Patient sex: F
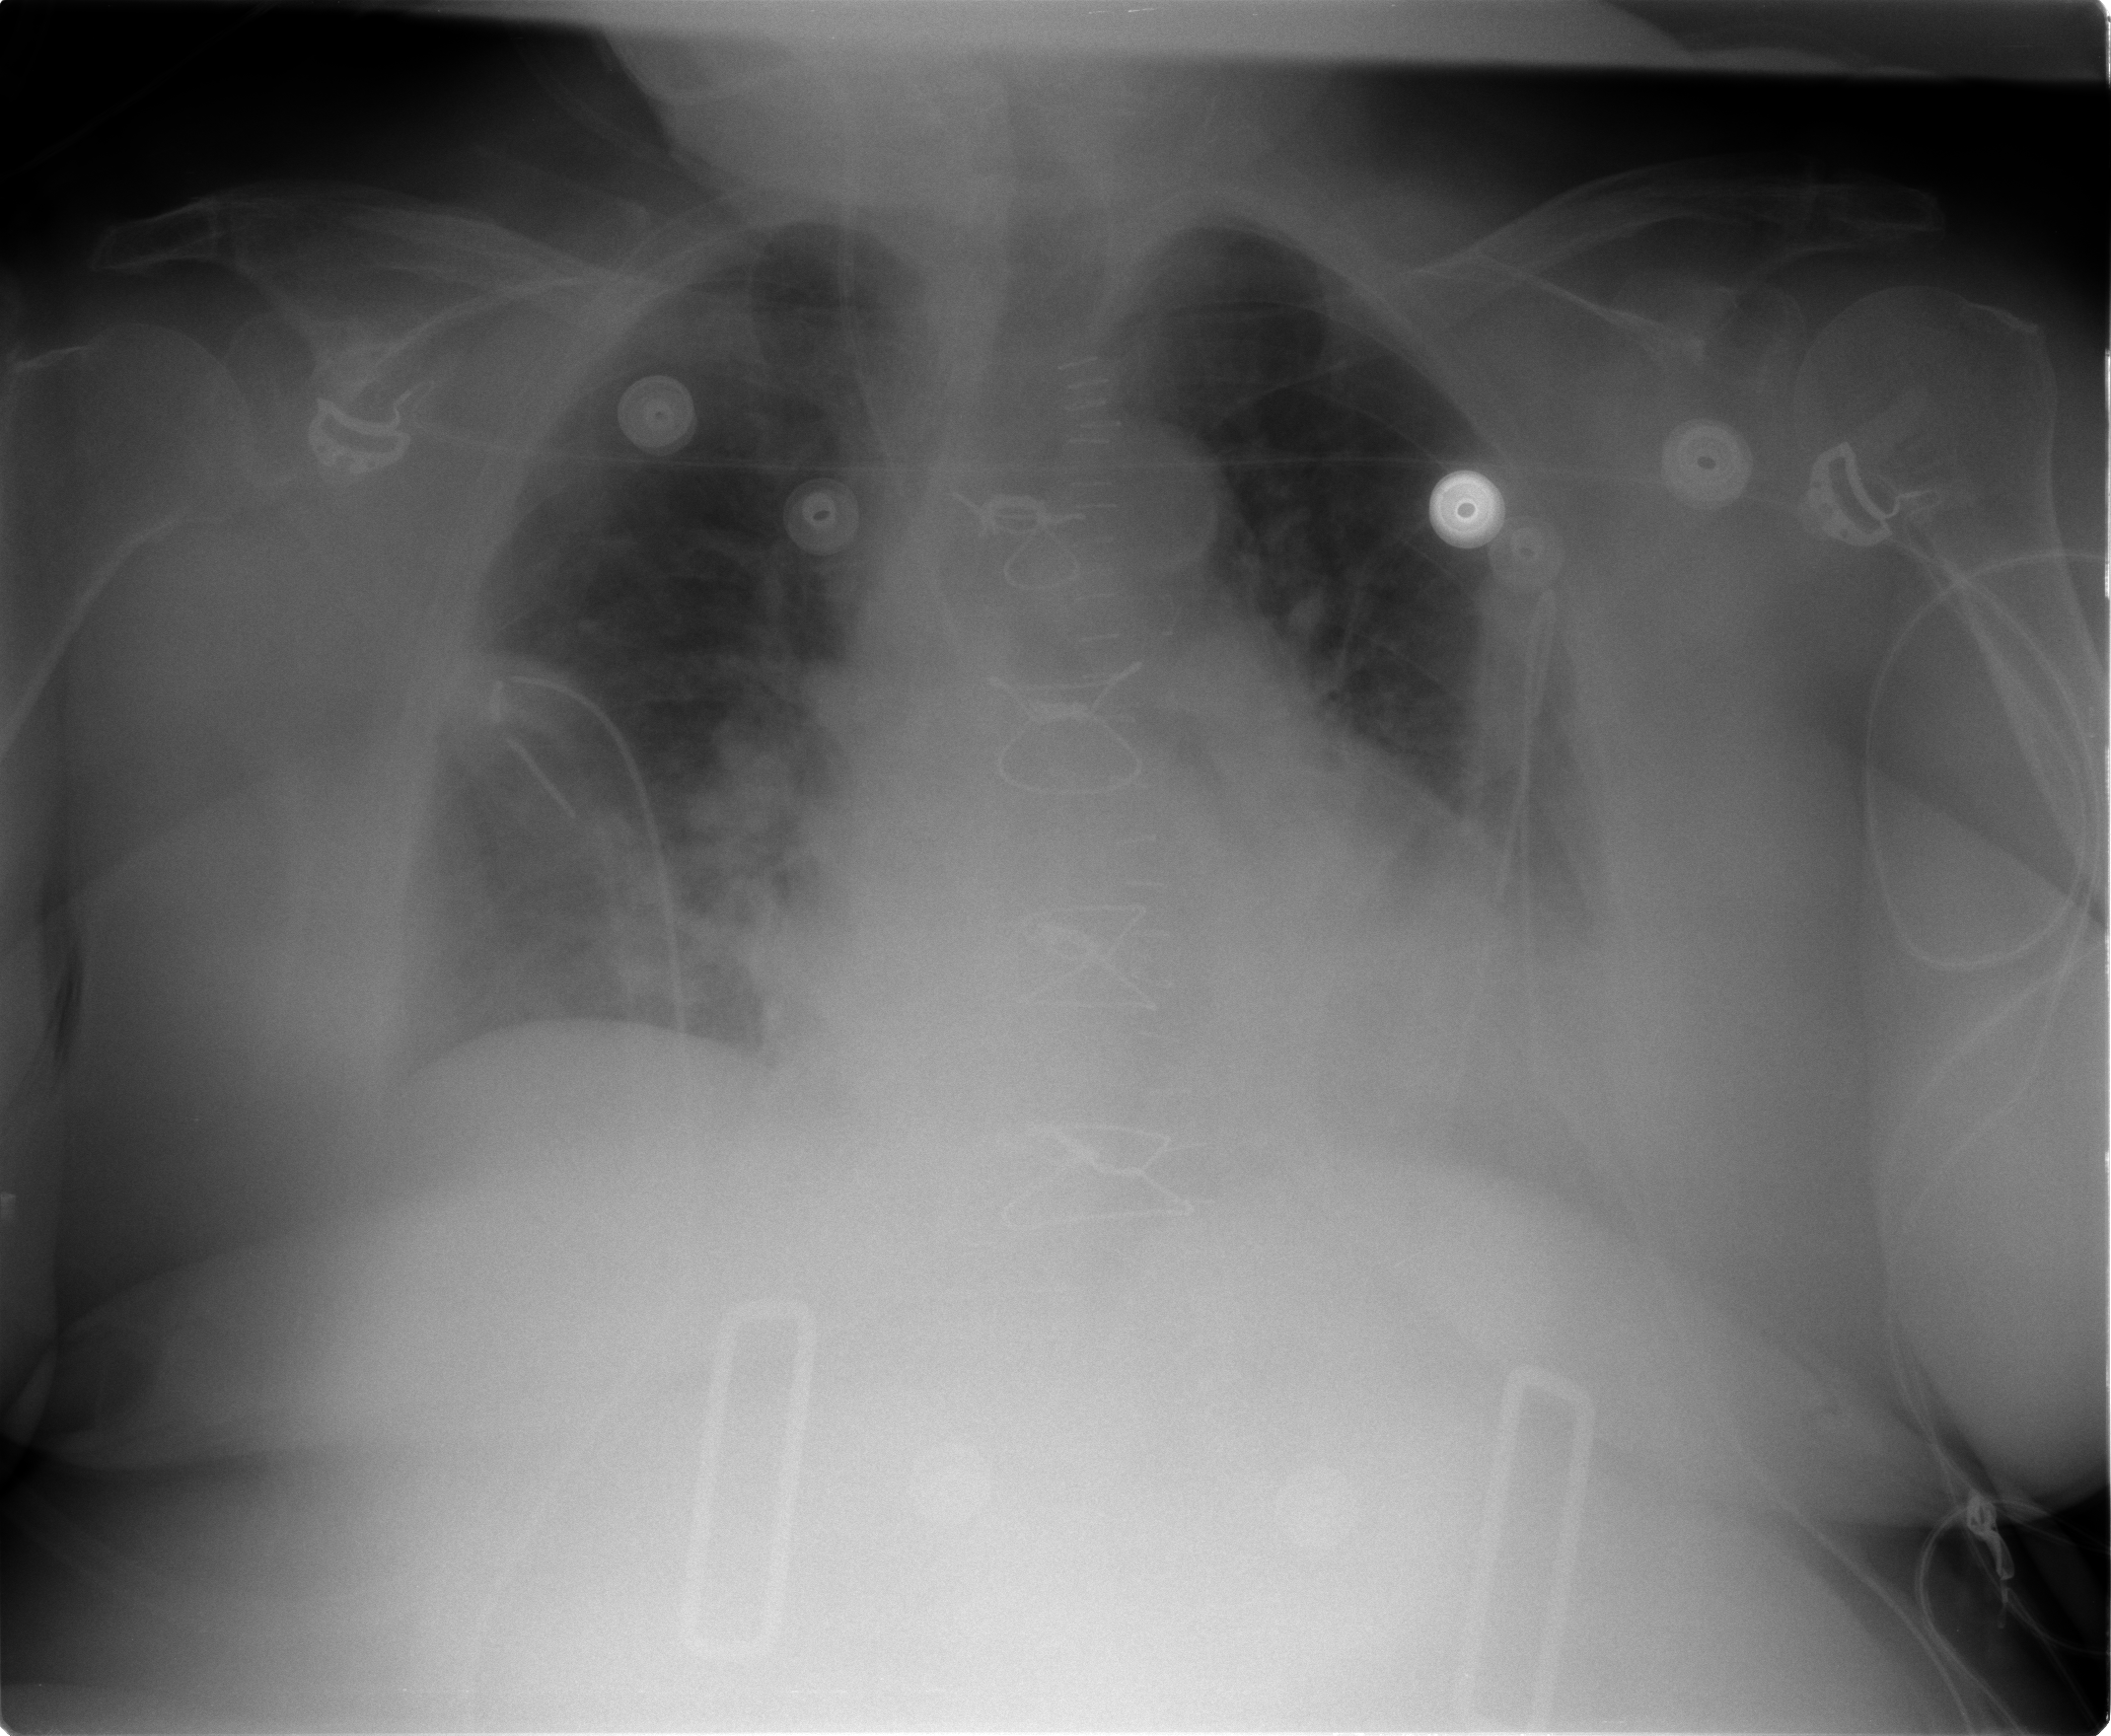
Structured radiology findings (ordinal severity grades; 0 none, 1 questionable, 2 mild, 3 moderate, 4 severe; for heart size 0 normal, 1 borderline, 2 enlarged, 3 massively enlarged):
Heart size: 2
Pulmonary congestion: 2
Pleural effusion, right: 0
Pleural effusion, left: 1
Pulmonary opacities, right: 2
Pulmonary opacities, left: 2
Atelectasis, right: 2
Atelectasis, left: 2